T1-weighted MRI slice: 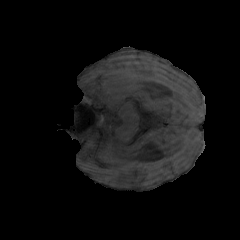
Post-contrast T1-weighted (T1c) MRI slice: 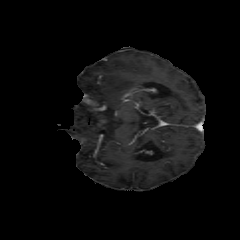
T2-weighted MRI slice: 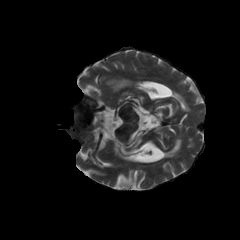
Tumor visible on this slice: yes